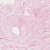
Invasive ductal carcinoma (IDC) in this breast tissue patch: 0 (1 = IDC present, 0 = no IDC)